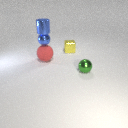
small green metal sphere in front of small yellow metal cube